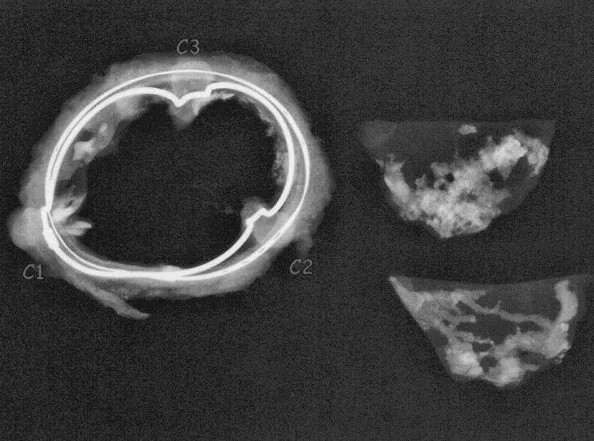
Acinar and linear calcifications are found in the cusps by X-ray examination.
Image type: radiology (x_ray)